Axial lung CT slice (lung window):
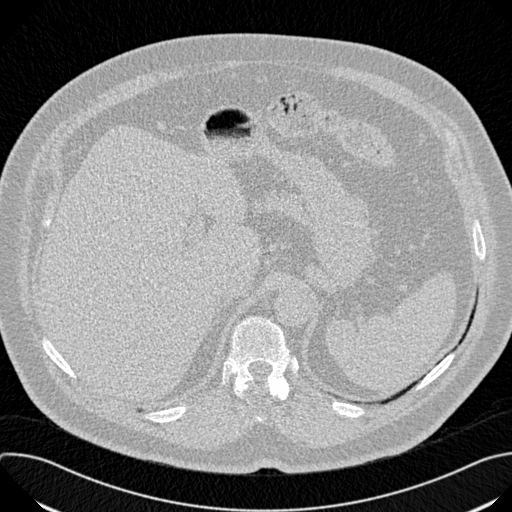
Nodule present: no